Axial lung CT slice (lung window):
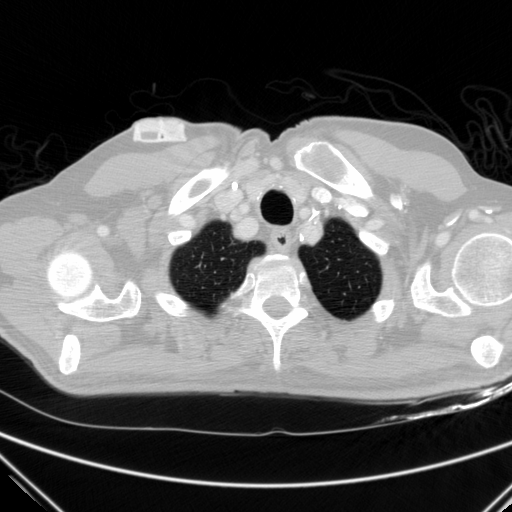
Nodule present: no